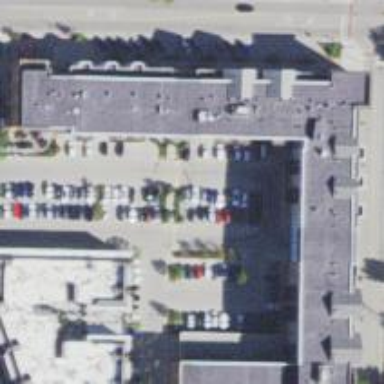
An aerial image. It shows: Parking space.